Field crop: maize
Growth stage: 2
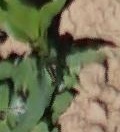
Species: maize